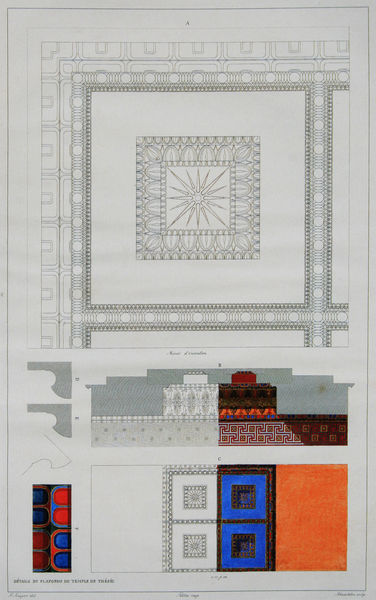
Titel: Détails de l'intérieur du Péristil du Temple de Thesée à Athène
Künstler: Gottfried Semper
Standort: Hamburg
Institution: Universität Hamburg, Archäologisches Institut
Schlagwörter: blau, weiß, gelb, ocker, braun, bunt, grau, orange, profil, schwarz, skizze, säule, zeichnung, haus, rot, schloss, muster, ornament, architektur, band, rahmen, innenraum, felder, sonne, boden, decke, innen, blatt, blas, farbig, bilder, ecke, ansicht, studie, farben, farbe, grafik, graphik, linien, hof, symmetrie, dekor, floral, verzierung, stuck, umriss, aufsicht, fussboden, eckig, rechteck, stern, symmetrisch, druck, stich, seite, fliesen, schwarzweiß, kachel, kacheln, mosaik, entwurf, kopie, kasten, fries, quadrate, villa, geometrisch, quader, rosette, zentral, plan, zentrum, kassetten, schmuckrahmen, mandala, ornamentik, kupferstich, querschnitt, geometrie, quadrat, eierstab, meander, details, kassette, grundriss, aufriss, kasettendecke, aufrisse, gra, technische zeichnung, mehrere, altertum, sternenmuster, nsicht, n, plan#, oage, weiß schearz, fabrprobe, eckle